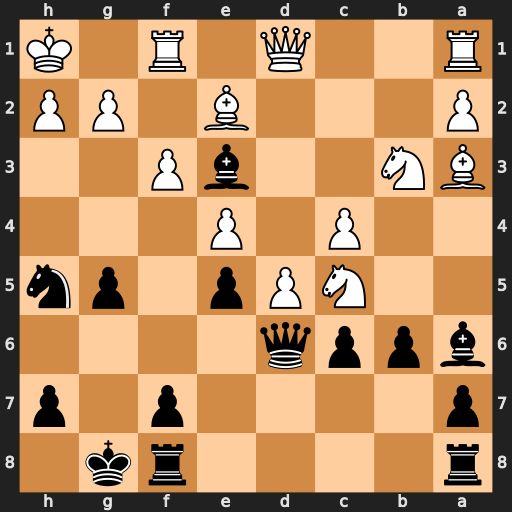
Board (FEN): r4rk1/p4p1p/bppq4/2NPp1pn/2P1P3/BN2bP2/P3B1PP/R2Q1R1K
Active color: b
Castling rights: -
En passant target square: -
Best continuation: Ng3+ hxg3 Qh6#